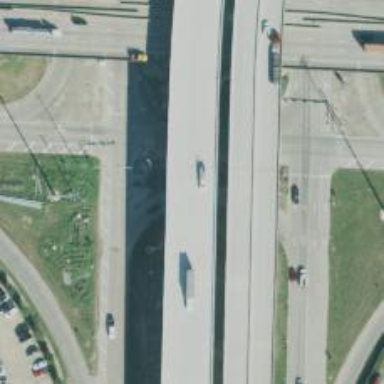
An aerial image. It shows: Frontage road connected to secondary link road.